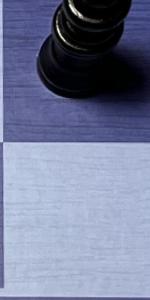
Label: Empty